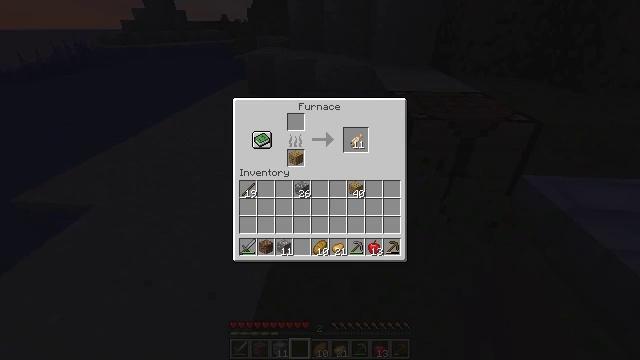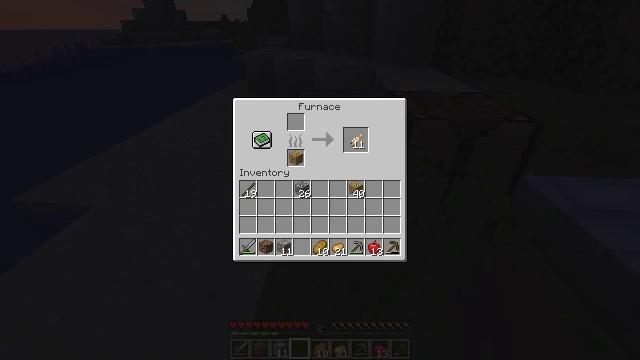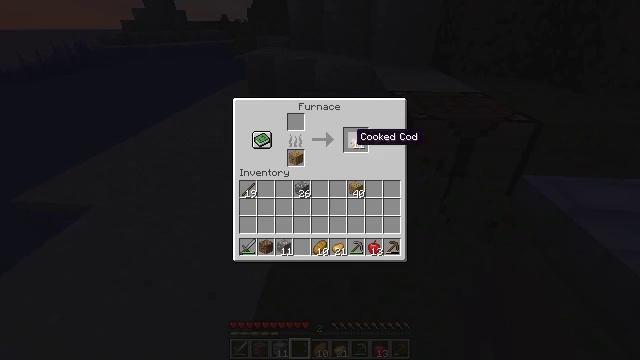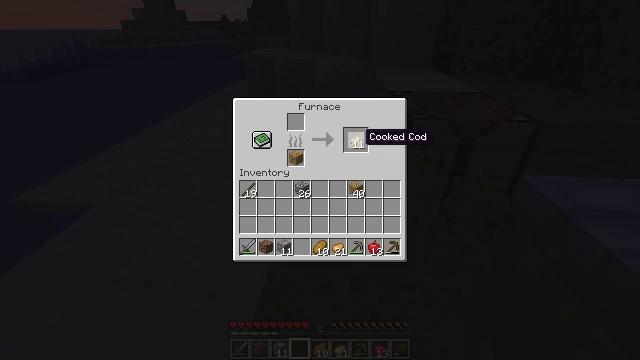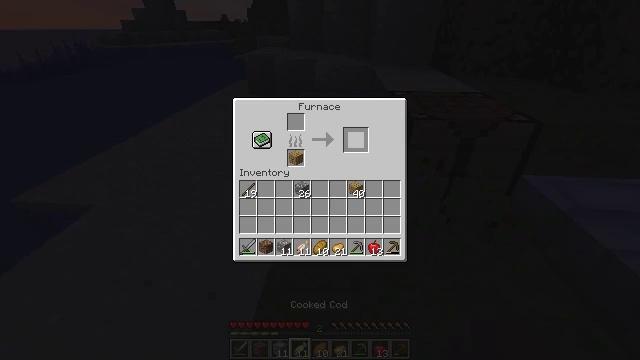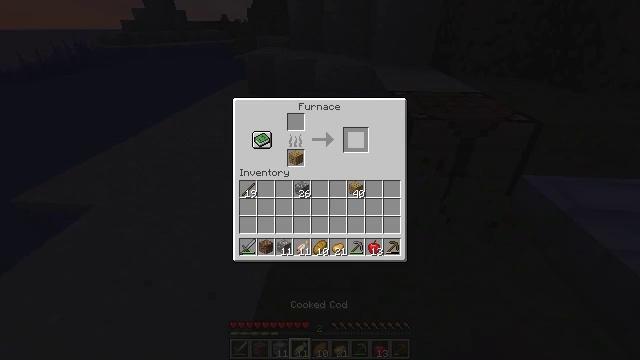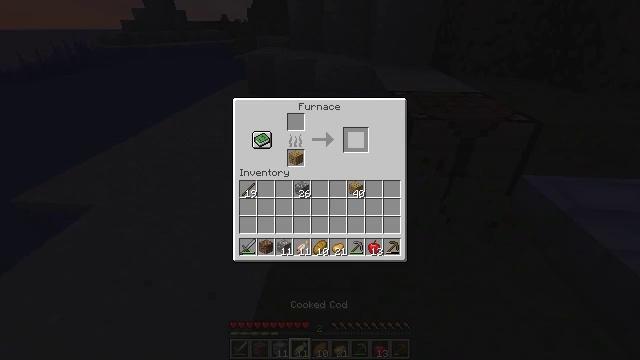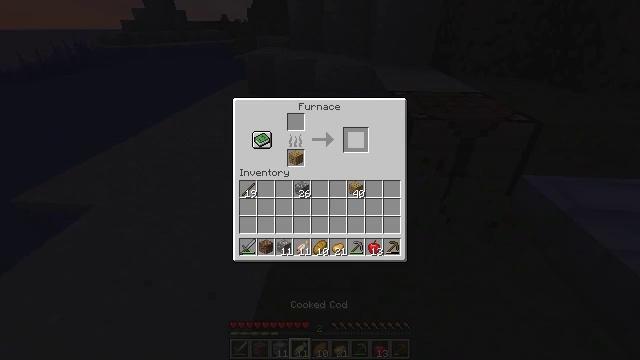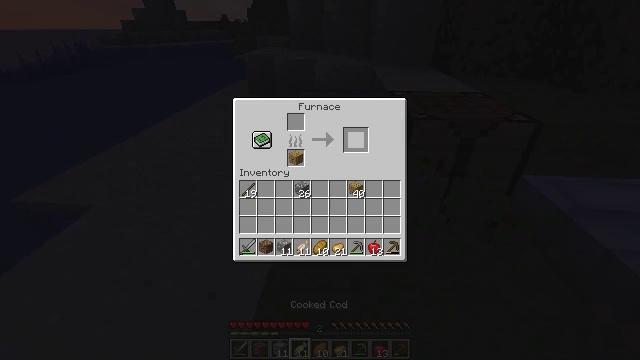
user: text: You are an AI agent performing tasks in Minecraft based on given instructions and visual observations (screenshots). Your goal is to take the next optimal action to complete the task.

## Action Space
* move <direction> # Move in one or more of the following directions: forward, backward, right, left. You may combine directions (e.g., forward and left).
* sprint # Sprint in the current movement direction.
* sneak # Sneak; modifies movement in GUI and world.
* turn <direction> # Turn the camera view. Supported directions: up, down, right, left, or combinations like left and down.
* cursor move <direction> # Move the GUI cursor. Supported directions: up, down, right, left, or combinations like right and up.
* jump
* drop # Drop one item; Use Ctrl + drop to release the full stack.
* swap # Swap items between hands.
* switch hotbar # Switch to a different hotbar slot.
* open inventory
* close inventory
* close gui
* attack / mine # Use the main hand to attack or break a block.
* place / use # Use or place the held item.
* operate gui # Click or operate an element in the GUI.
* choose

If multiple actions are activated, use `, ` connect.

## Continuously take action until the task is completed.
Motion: motion action
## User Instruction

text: Interact with the furnace to craft cooked cod.
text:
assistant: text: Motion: sneak
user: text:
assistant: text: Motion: sneak
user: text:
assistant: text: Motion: sneak, cursor move right
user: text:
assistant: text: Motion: sneak, operate gui
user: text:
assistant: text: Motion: sneak, operate gui
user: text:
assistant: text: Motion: sneak, operate gui
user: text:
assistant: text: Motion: sneak
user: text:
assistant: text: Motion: sneak
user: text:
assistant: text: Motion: sneak